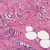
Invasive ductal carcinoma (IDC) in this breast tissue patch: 0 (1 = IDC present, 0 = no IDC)